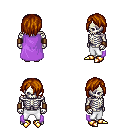
a pixel art fantasy rpg character, male body template, skeleton, lavender cape, white pants, brunette bangs hairstyle, leather bracers, gold boots, four views (front, back, left, right), 2x2 character sprite sheet, small pixel art, hard edges, no anti-aliasing